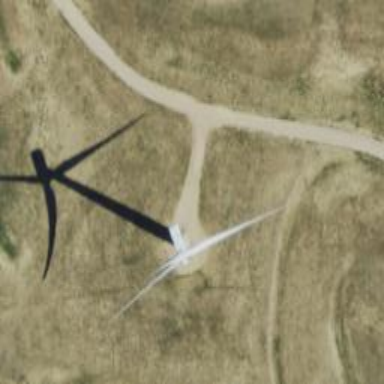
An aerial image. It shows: Wind generator using horizontal axis wind turbines.